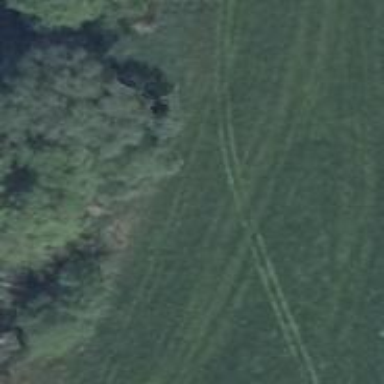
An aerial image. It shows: Hunting stand.